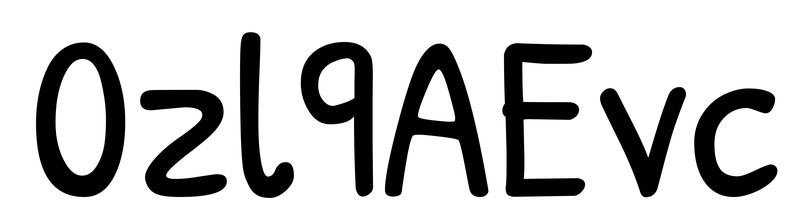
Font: PatrickHand-Regular